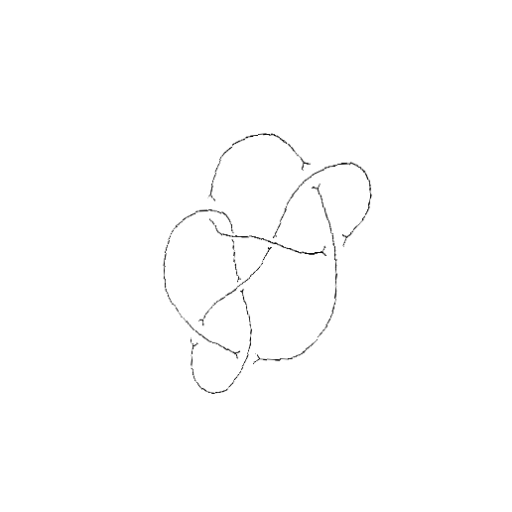
Crossing number: 8